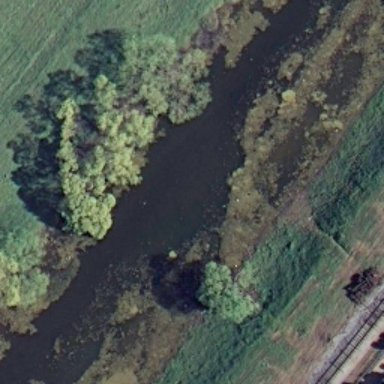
It is a river with some plants on one bank and a road on the other side .